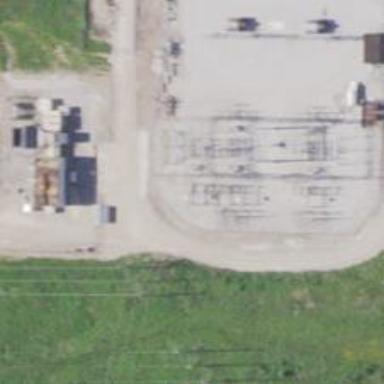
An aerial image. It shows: H-frame power tower with distinctive design.